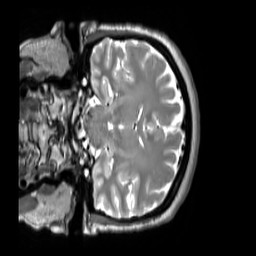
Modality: T2w
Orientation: coronal
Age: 49
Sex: female
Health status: ill
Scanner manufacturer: siemens
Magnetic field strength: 3 T
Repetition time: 2.8 s
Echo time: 0.326 s